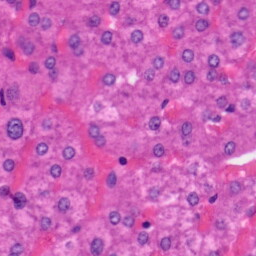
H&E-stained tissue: Liver